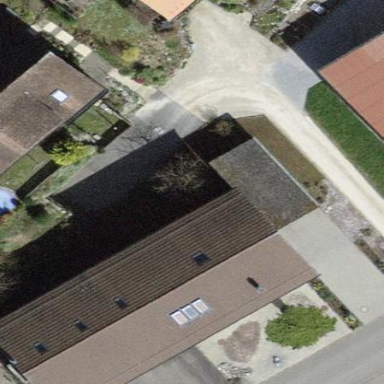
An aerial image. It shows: Flat-roofed building.